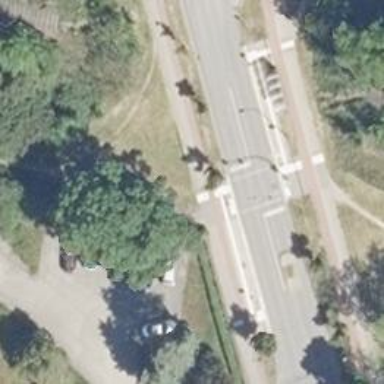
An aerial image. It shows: Traffic signals at road crossing.